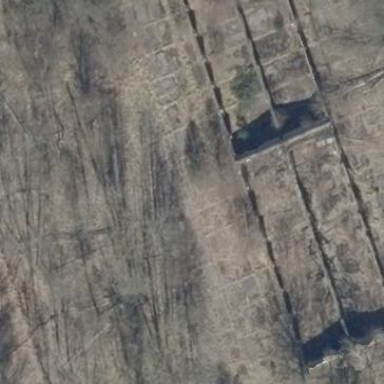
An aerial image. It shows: Ruins of building.